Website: home-depot
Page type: delivery-shipping
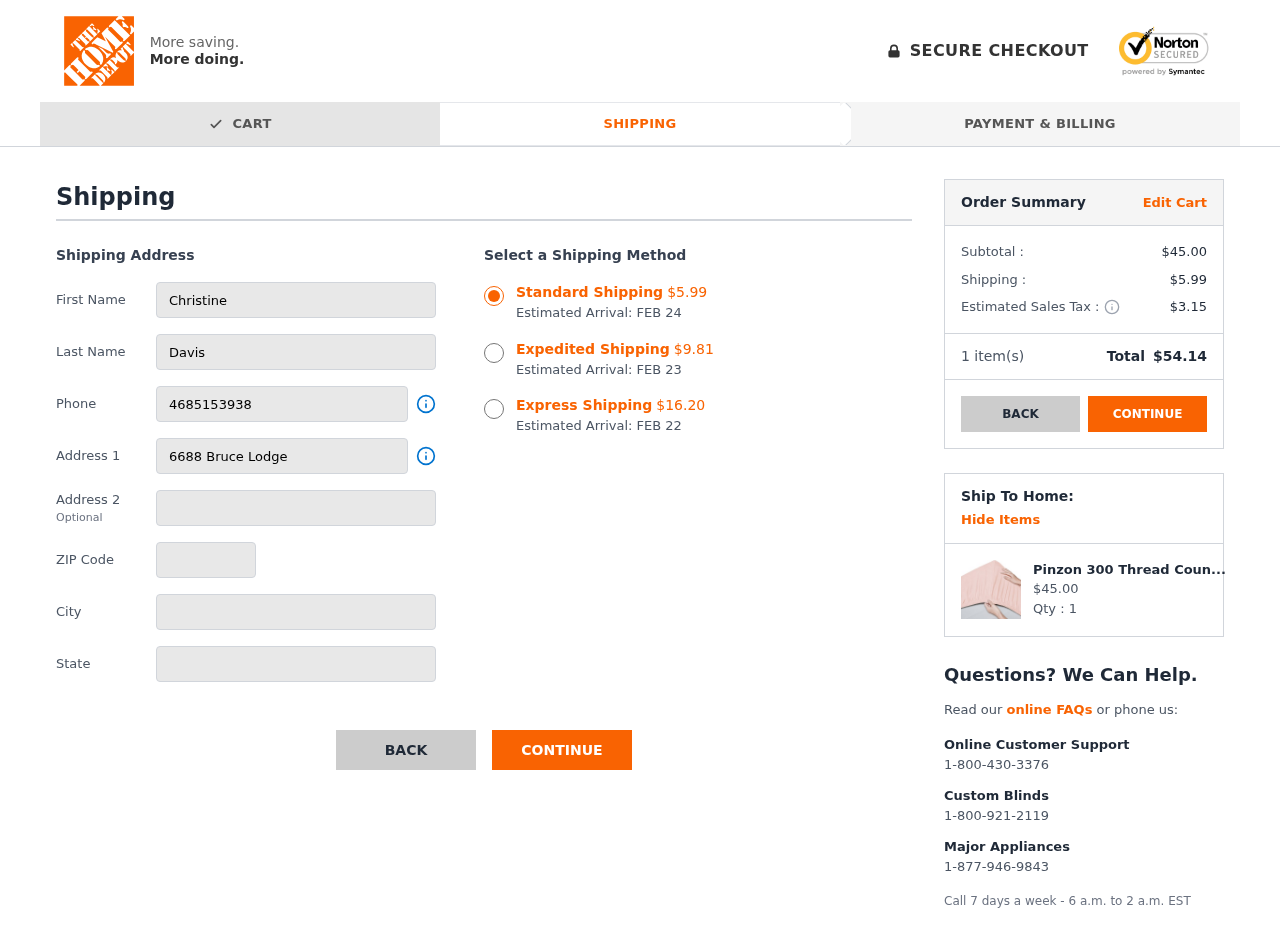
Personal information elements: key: PII_CITY
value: West Anthonymouth
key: PII_FIRSTNAME
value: Christine
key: PII_LASTNAME
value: Davis
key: PII_PHONE
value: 4685153938
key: PII_POSTCODE
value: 51308
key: PII_STATE
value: Iowa
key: PII_STREET
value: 6688 Bruce Lodge Apt. 876
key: PII_STREET2
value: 16570 Tracy Plains Suite 032
Product elements: key: PRODUCT1_NAME
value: Pinzon 300 Thread Count Organic Cotton Fitted Sheet (Pack of 2)
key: PRODUCT1_PRICE
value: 45
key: PRODUCT1_QUANTITY
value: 1
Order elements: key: ORDER_SHIPPING_COST_STANDARD
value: $5.99
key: ORDER_DELIVERY_DATE
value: FEB 24
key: ORDER_SHIPPING_COST_EXPEDITED
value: $9.81
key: ORDER_DELIVERY_DATE_EXPEDITED
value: FEB 23
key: ORDER_SHIPPING_COST_EXPRESS
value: $16.20
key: ORDER_DELIVERY_DATE_EXPRESS
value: FEB 22
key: ORDER_SUBTOTAL
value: $45.00
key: ORDER_SHIPPING_COST
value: $5.99
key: ORDER_TAX
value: $3.15
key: ORDER_NUM_ITEMS
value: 1
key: ORDER_TOTAL
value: $54.14